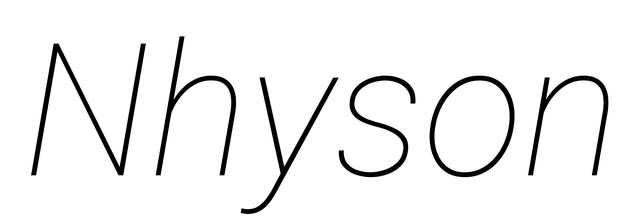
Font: Roboto-Italic_Thin_Italic